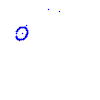
Particle: proton